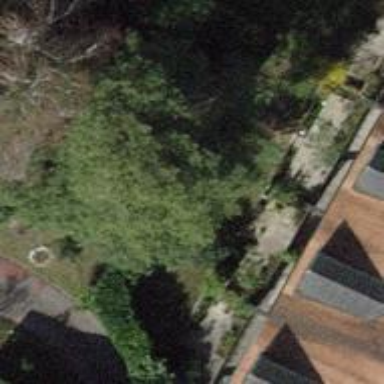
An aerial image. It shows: Garden with evergreen needle-leaved trees.